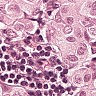
Metastatic tissue present: yes